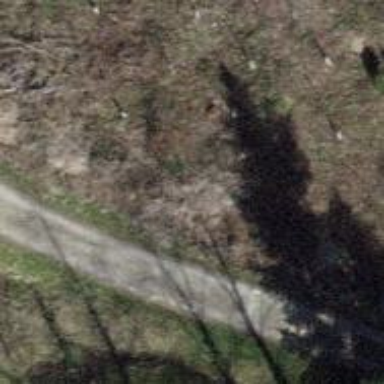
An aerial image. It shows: Culvert tunnel.